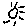
Label: sun